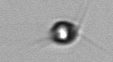
Label: Acanthoica_quattrospina